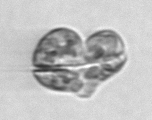
Label: Karenia